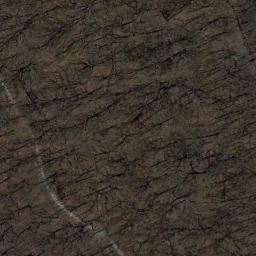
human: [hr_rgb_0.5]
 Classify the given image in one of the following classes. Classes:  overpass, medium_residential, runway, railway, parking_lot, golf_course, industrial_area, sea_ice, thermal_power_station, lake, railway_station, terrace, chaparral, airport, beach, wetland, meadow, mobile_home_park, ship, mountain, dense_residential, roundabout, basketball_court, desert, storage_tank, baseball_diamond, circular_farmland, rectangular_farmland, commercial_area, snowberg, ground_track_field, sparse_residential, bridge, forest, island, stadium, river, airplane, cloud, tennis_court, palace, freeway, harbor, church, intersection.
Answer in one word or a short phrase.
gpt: forest